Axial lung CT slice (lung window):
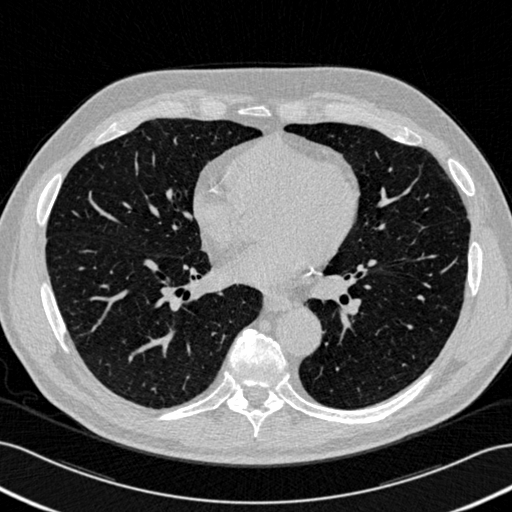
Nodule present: no